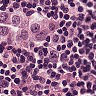
Metastatic tissue present: yes